【题型】选择题　【知识点】函数　【难度】easy
已知函数$f_i(x)$的导函数为$f'_i(x)$（$i=1,2,3$），若$f_1(x)$、$f_2(x)$、$f_3(x)$的图象如图所示，则（）

A. $f'_1(a) > f'_2(a) > f'_3(a)$
B. $f'_1(a) > f'_3(a) > f'_2(a)$
C. $f'_2(a) > f'_1(a) > f'_3(a)$
D. $f'_3(a) > f'_1(a) > f'_2(a)$

\vspace{1em}
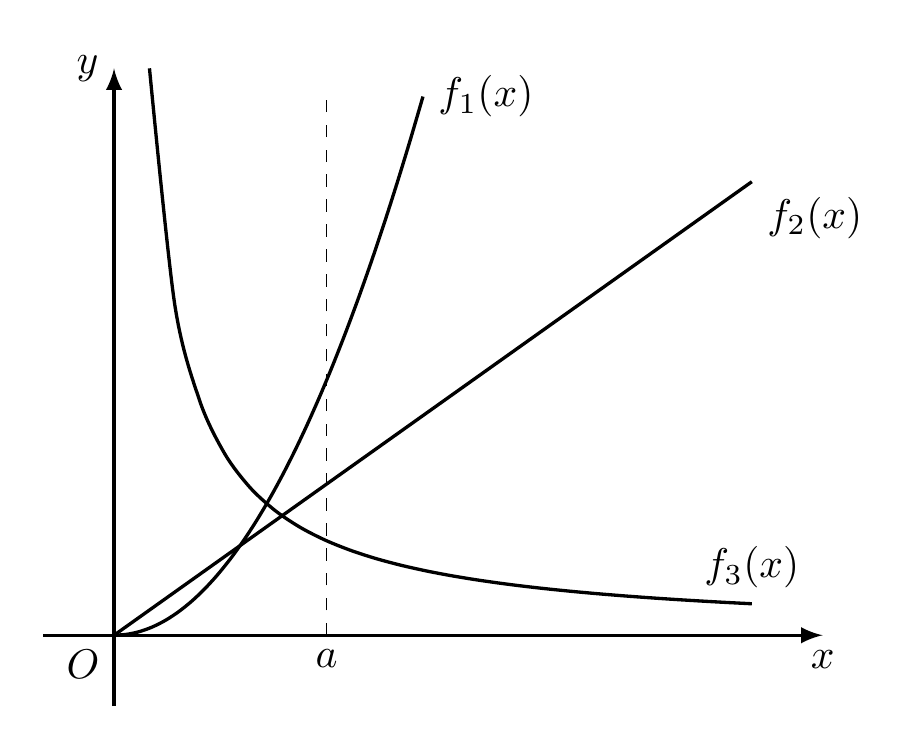
【解答】
【答案】A

【分析】根据导数的几何意义，即可得解。

【解答】解：由图可知，$f_1(x), f_2(x)$在$x=a$处的切线斜率为正数，且$f_1(x)$的图象在$x=a$处更陡，而$f_3(x)$在$x=a$处的切线斜率为负数，所以$f'_1(a) > f'_2(a) > f'_3(a)$。

故选：A。

【点评】本题考查导数的几何意义，考查逻辑推理能力，属于基础题。